Question: I faced a visual artifact, when launched my game on Kndle Fire (android 2.3.4): there are gray squares around my particles.
The code works well on iOS and Nexus!
Moreover, the screenshots look correct when taken by ddms (that's the only way to take screenshots from Kindle Fire)!!!
Here are both wrong and correct sreenshots:

Here is my GL setup code:
'''
glEnable(GL_BLEND);
glBlendFunc(GL_SRC_ALPHA, GL_ONE_MINUS_SRC_ALPHA);
glLineWidth(1.5);
glDisable(GL_LIGHTING);
glDisable(GL_DEPTH_TEST);
glDisable(GL_NORMALIZE);
glDisable(GL_CULL_FACE);
glShadeModel(GL_FLAT);
float alpha_ref = 1 / 255.f;
glAlphaFunc(GL_GEQUAL, alpha_ref);
glPixelStorei(GL_UNPACK_ALIGNMENT, 1);
glTexParameteri(GL_TEXTURE_2D, GL_TEXTURE_MAG_FILTER, gFilter);
glTexParameteri(GL_TEXTURE_2D, GL_TEXTURE_MIN_FILTER, gFilter);
glDisable(GL_TEXTURE_2D); // will be enabled later when texture set!
glEnableClientState(GL_VERTEX_ARRAY);
glEnableClientState(GL_COLOR_ARRAY);
glEnableClientState(GL_TEXTURE_COORD_ARRAY);
glFrontFace(GL_CW);
float fZero[4] = { 0.0f, 0.0f, 0.0f, 0.0f };
glLightModelfv(GL_LIGHT_MODEL_AMBIENT, fZero);
glColor4ub(255, 255, 255, 255);
'''
I'll appreciate any suggestion!
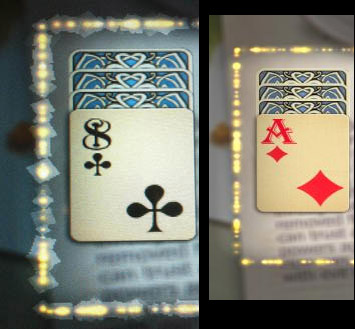
Answer: Finally found the hint here:
<URL>
So, the answer is to comment color depth requirements in GLES settings:
'''
const EGLint attribs[] = {
EGL_SURFACE_TYPE, EGL_WINDOW_BIT,
/*EGL_BLUE_SIZE, 8,*/
/*EGL_GREEN_SIZE, 8,*/
/*EGL_RED_SIZE, 8,*/
EGL_NONE
};
'''